Field crop: maize
Growth stage: 2
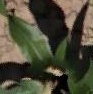
Species: maize